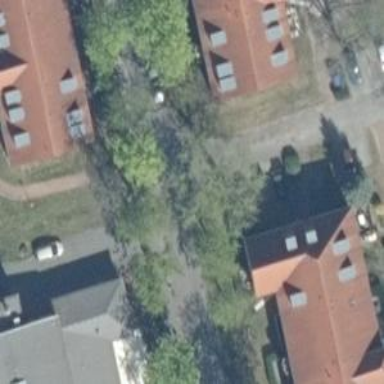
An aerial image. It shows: Residential road.